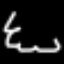
Label: squiggle